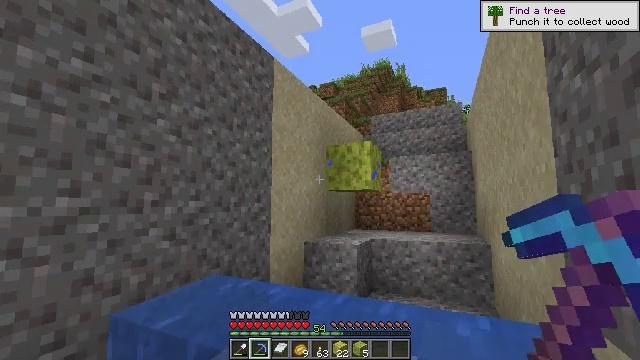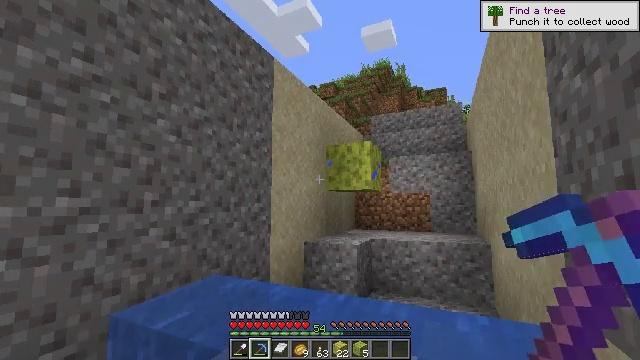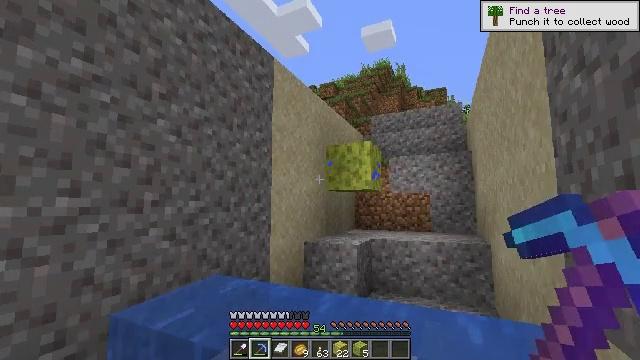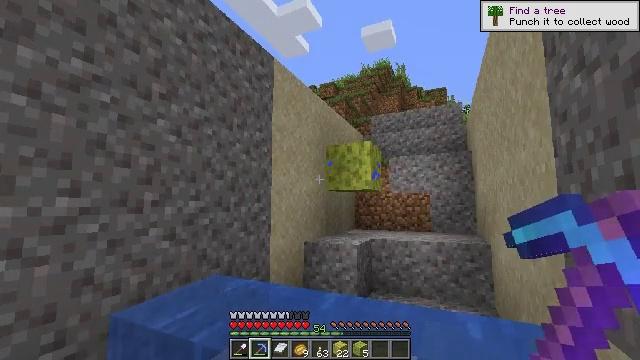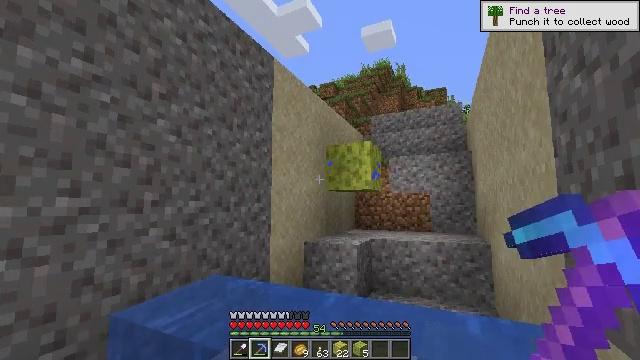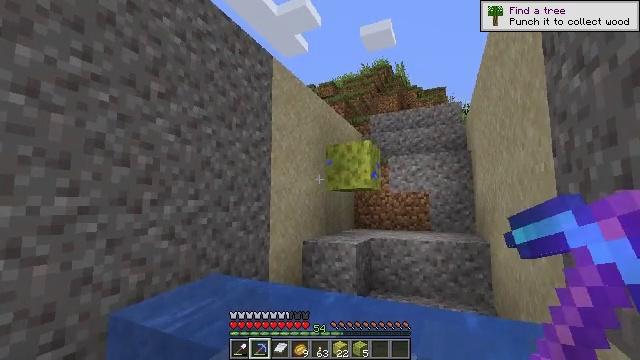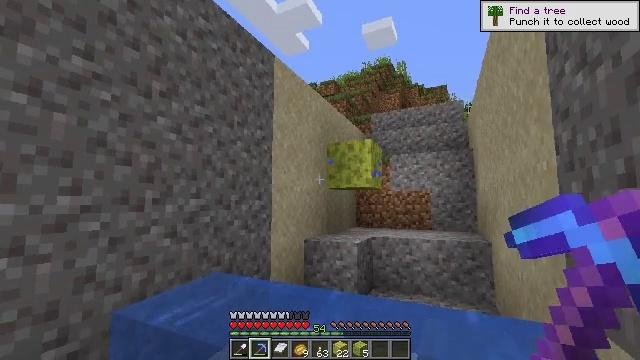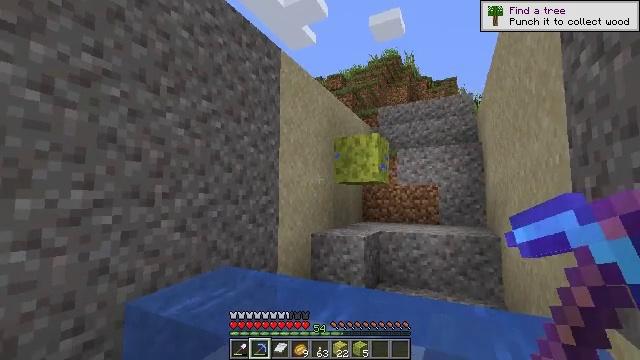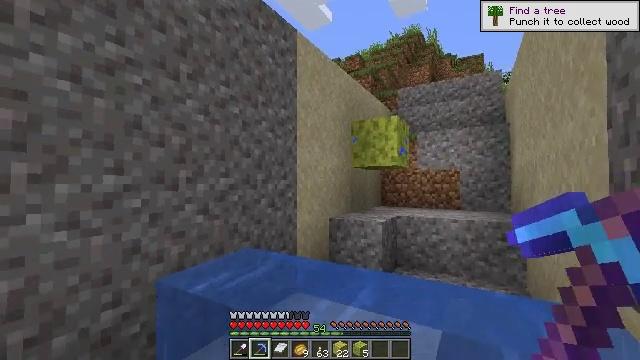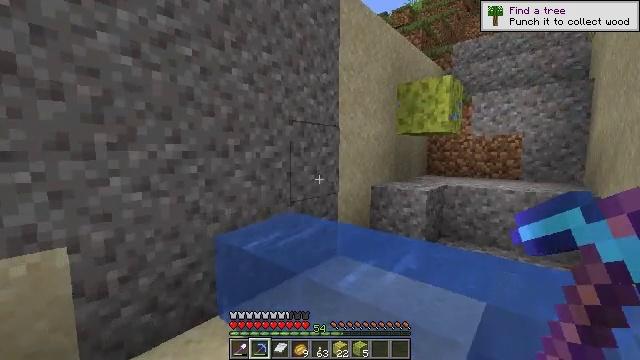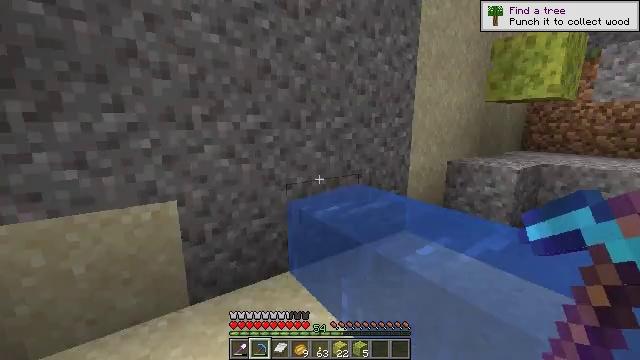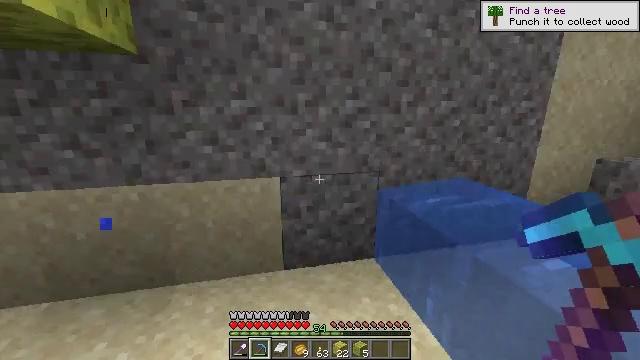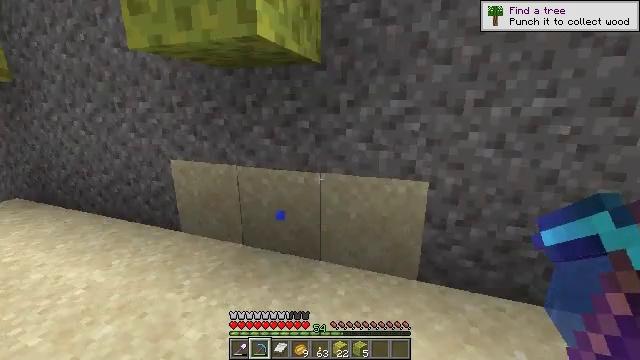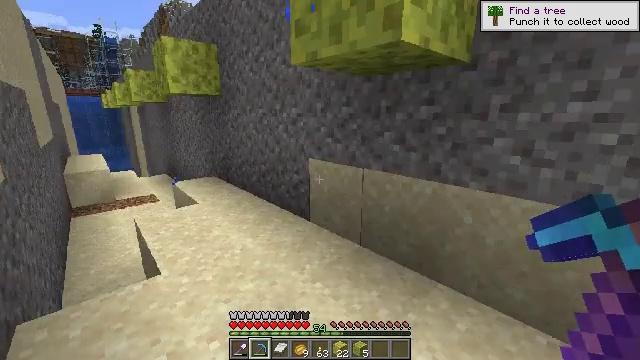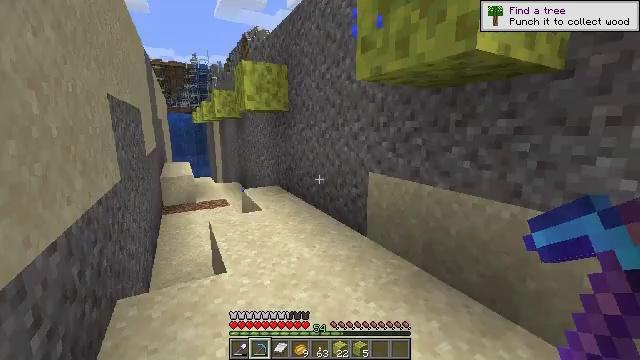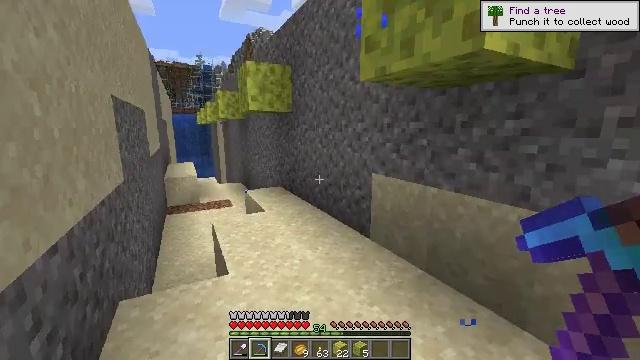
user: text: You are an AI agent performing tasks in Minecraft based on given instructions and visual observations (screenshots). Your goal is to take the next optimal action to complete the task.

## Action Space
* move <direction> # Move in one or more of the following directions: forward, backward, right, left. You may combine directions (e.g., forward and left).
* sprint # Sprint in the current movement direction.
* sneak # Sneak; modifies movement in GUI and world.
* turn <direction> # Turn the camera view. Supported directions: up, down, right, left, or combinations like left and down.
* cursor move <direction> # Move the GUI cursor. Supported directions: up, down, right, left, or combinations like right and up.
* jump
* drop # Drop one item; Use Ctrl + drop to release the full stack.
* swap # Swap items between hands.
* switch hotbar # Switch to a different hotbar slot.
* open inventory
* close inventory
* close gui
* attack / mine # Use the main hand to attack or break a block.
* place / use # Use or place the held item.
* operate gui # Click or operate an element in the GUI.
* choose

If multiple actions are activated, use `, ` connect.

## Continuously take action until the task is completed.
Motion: motion action
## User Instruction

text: Destroy the wet sponge to pick it up.
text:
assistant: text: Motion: no_op
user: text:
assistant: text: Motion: no_op
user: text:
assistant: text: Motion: no_op
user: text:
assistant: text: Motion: no_op
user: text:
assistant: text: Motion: no_op
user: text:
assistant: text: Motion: no_op
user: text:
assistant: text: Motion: turn left and down
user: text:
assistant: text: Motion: turn left and down
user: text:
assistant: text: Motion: turn left and down
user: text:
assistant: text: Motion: turn left and down
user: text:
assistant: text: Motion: turn left and down
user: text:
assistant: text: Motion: turn left
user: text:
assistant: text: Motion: turn left and up
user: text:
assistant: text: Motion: turn left and up
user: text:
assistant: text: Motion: move forward
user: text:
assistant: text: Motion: move forward, turn left
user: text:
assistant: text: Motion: turn left
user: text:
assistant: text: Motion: turn left
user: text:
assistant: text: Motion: move forward, turn left
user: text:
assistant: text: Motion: move forward
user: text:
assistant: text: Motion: move forward
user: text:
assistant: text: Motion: move forward
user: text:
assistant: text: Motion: move forward
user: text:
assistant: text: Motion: move forward
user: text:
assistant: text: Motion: move forward
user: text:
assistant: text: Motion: move forward and move left
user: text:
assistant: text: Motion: move forward and move left
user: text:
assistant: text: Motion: move forward and move left
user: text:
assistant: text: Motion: move forward
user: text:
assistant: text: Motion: move forward